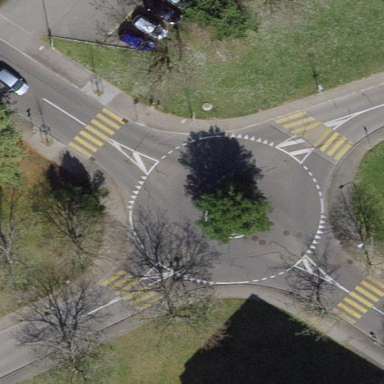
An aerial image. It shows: Residential road with asphalt surface leading to roundabout.